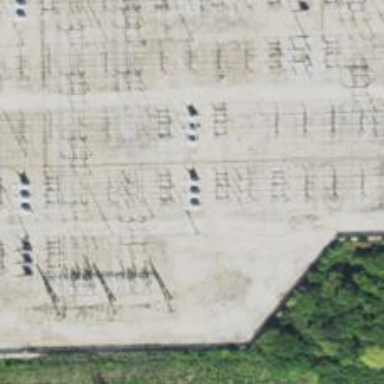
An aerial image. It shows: Switch for power supply.